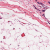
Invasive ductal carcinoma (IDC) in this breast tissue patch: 1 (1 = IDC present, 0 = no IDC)